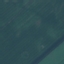
Label: AnnualCrop